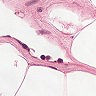
Metastatic tissue present: no